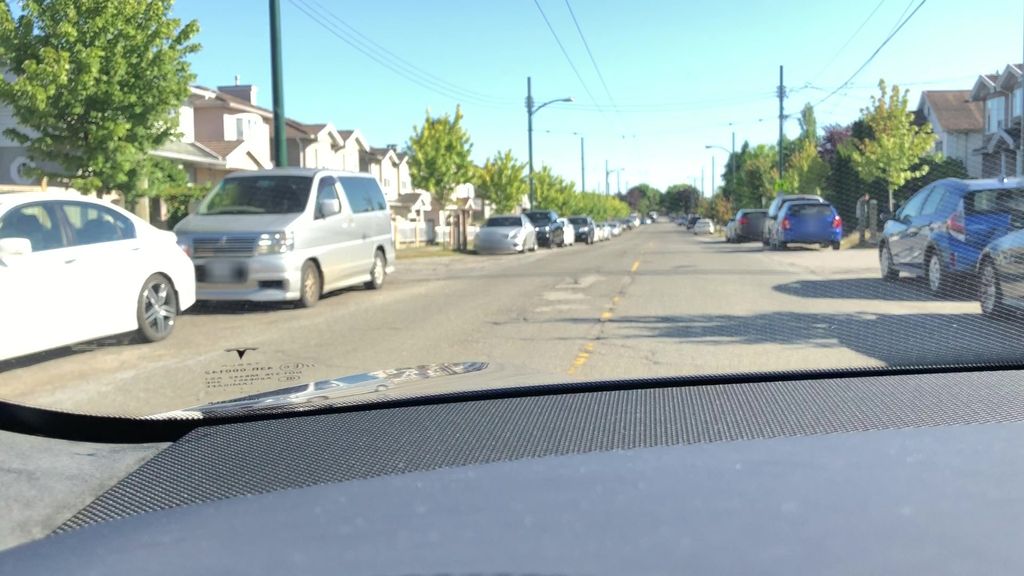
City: vancouver